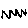
Label: zigzag